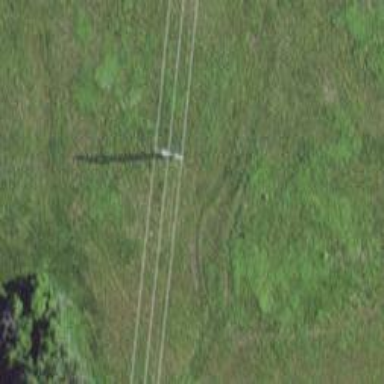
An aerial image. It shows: H-frame designed tower for power lines.